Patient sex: M
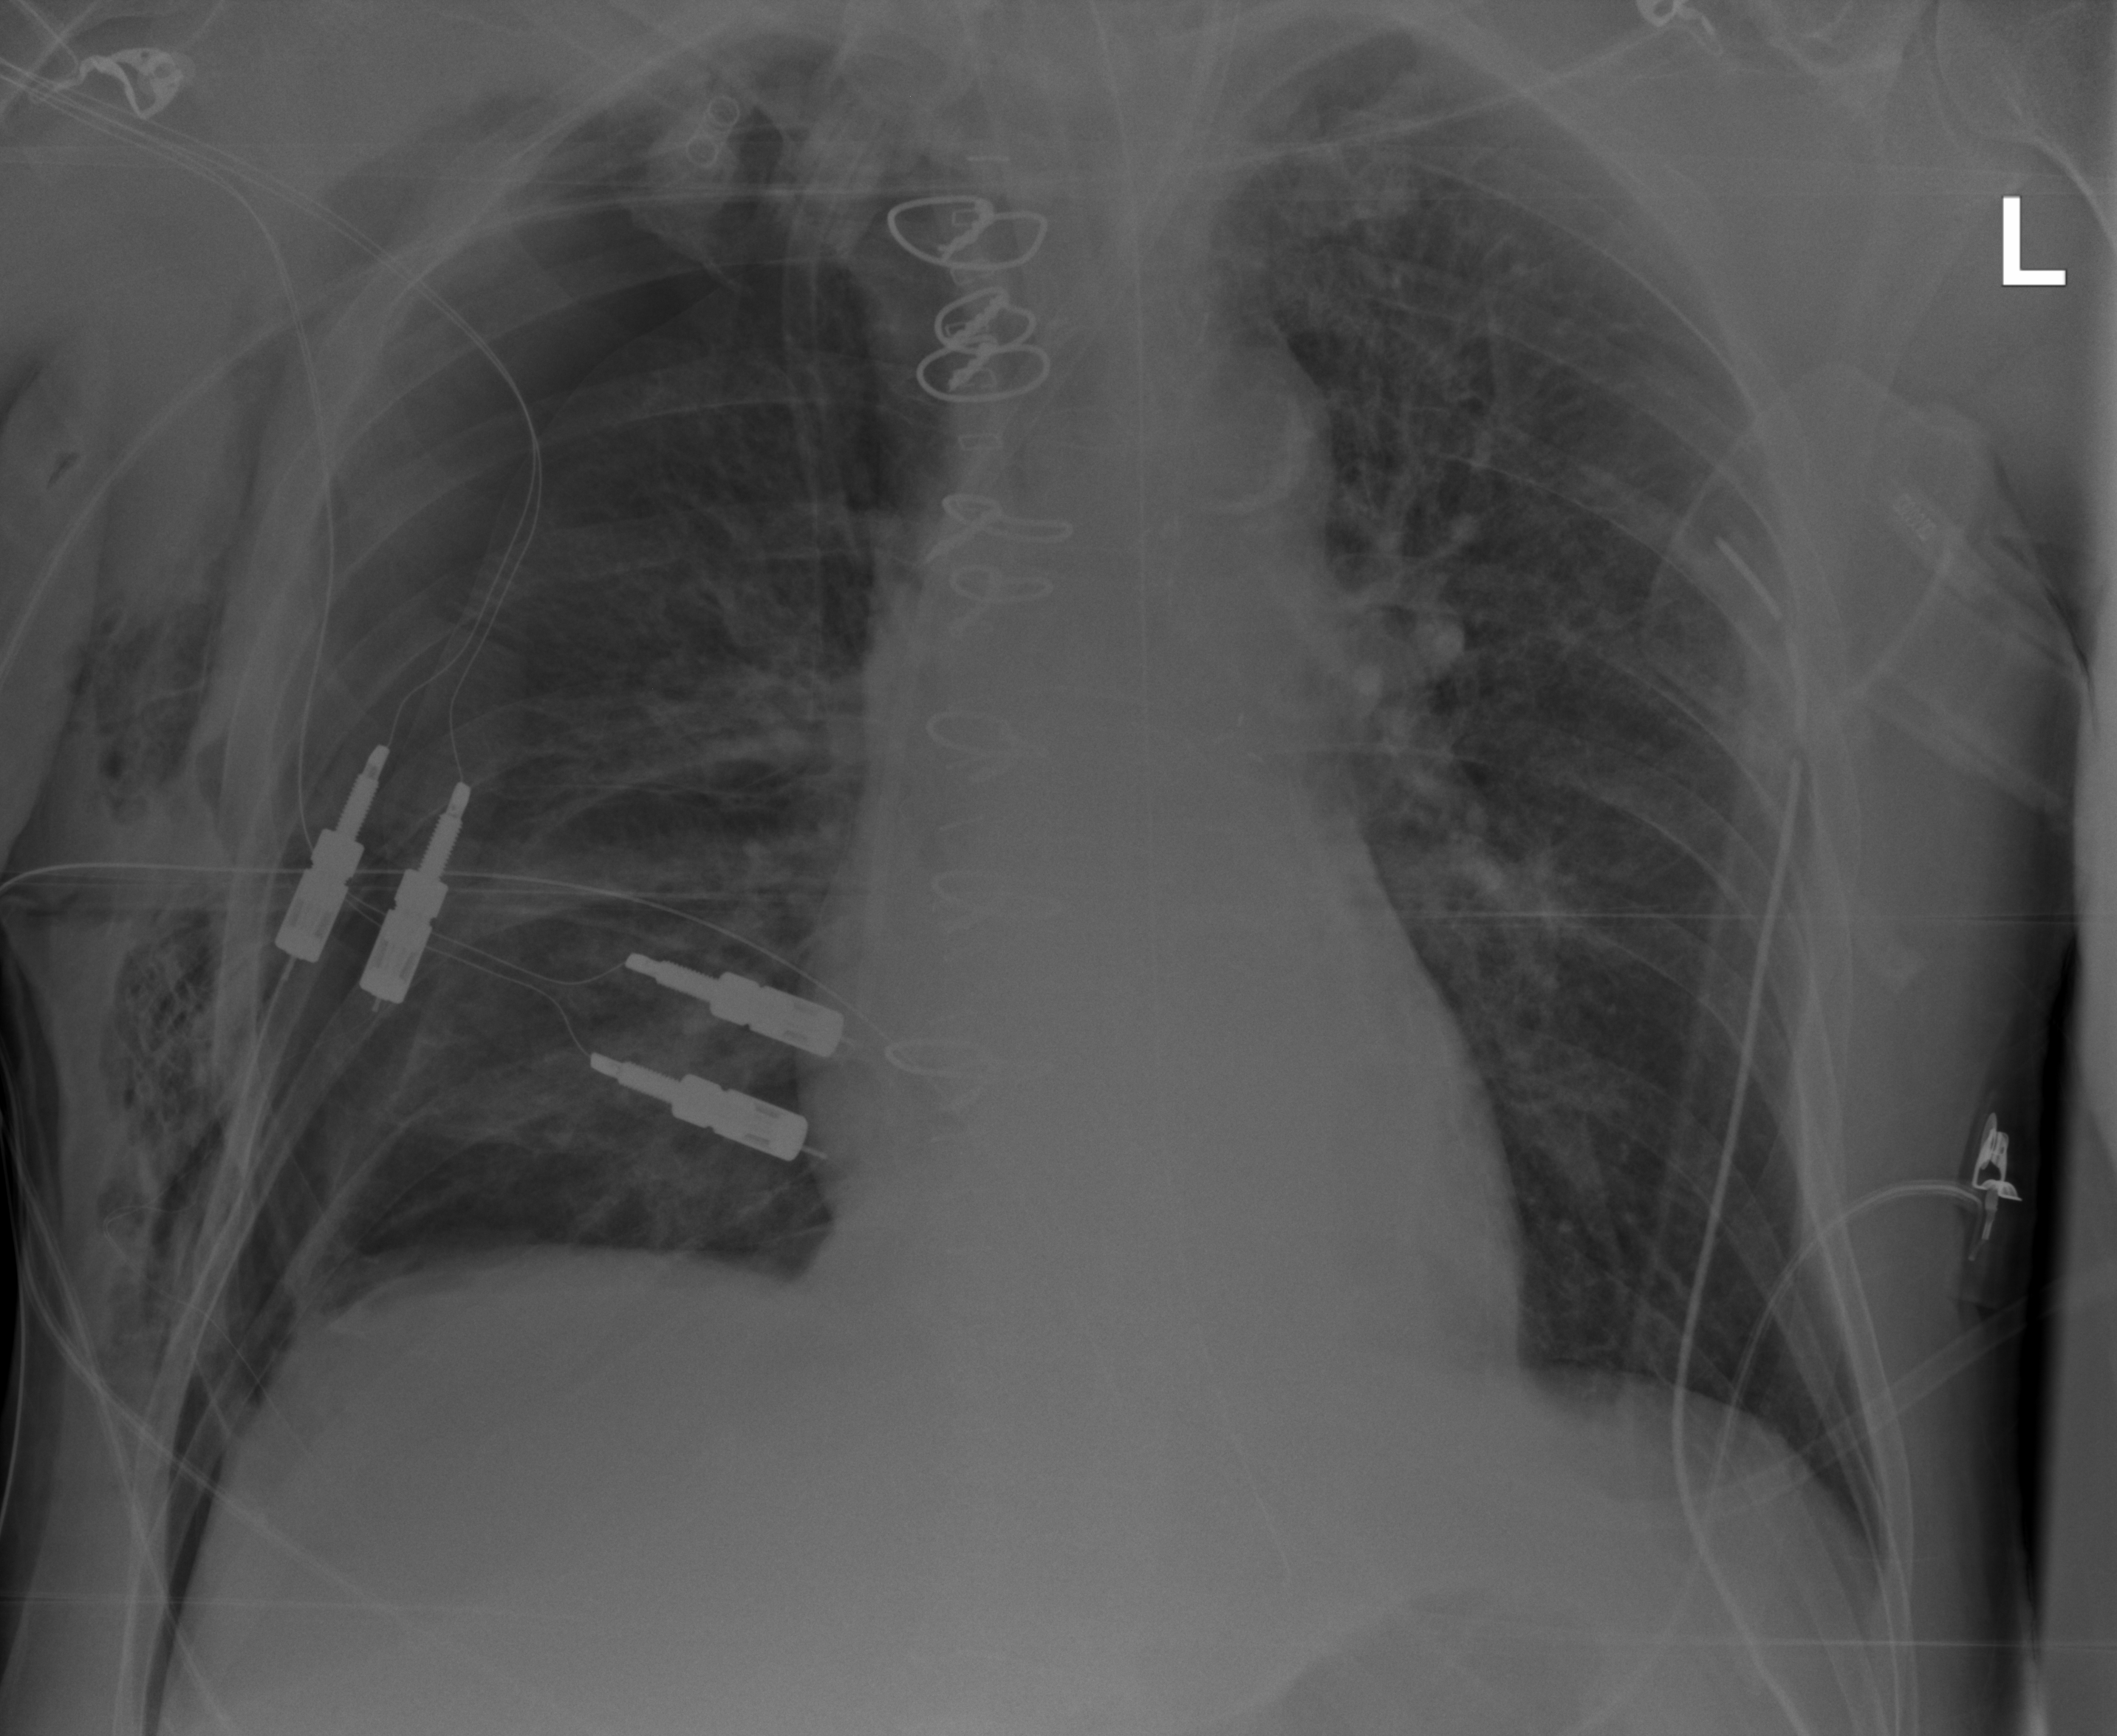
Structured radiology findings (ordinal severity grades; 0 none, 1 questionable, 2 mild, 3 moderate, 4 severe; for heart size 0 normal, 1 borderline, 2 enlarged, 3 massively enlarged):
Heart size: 0
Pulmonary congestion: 2
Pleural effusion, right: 0
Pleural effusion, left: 0
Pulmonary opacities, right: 2
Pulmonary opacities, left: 2
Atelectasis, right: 2
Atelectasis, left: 2